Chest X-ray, AP view. Patient: 25 years old, sex M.
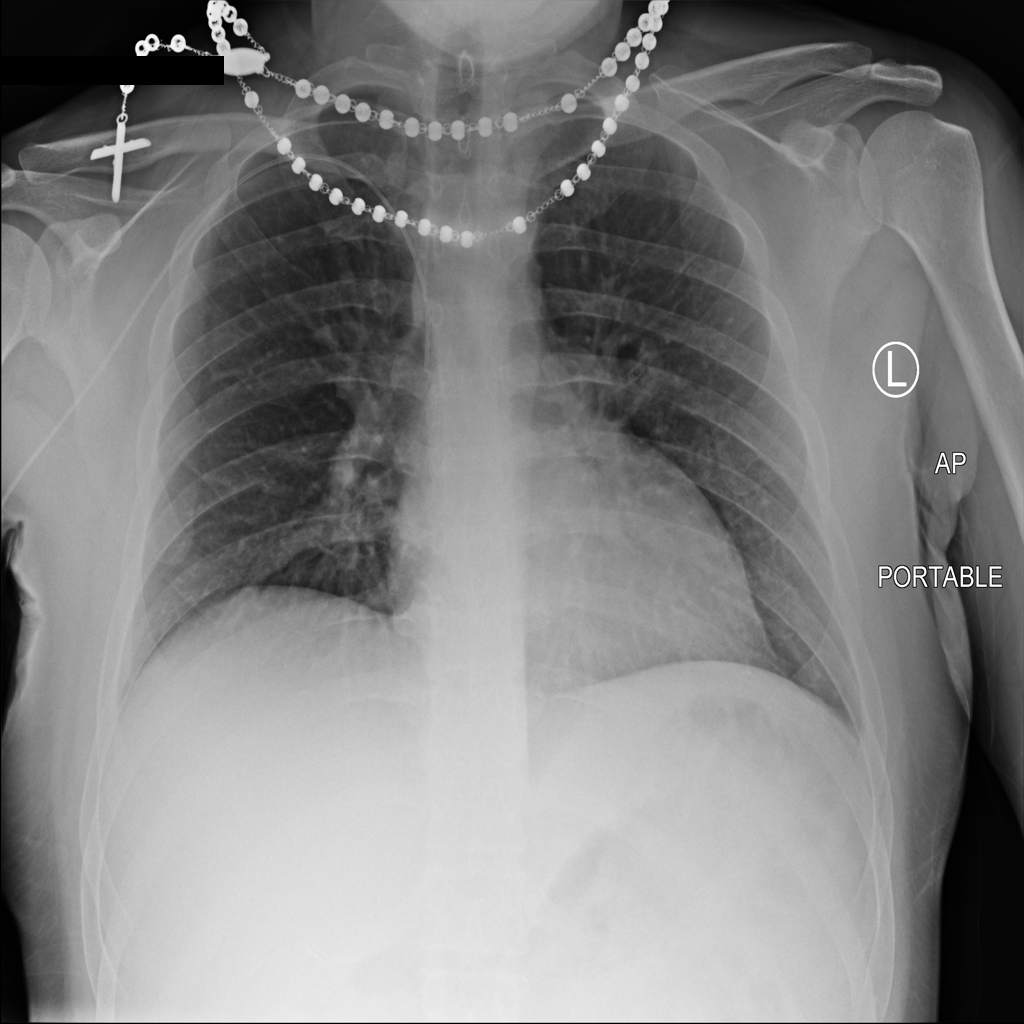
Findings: No Finding